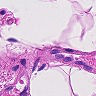
Metastatic tissue present: no